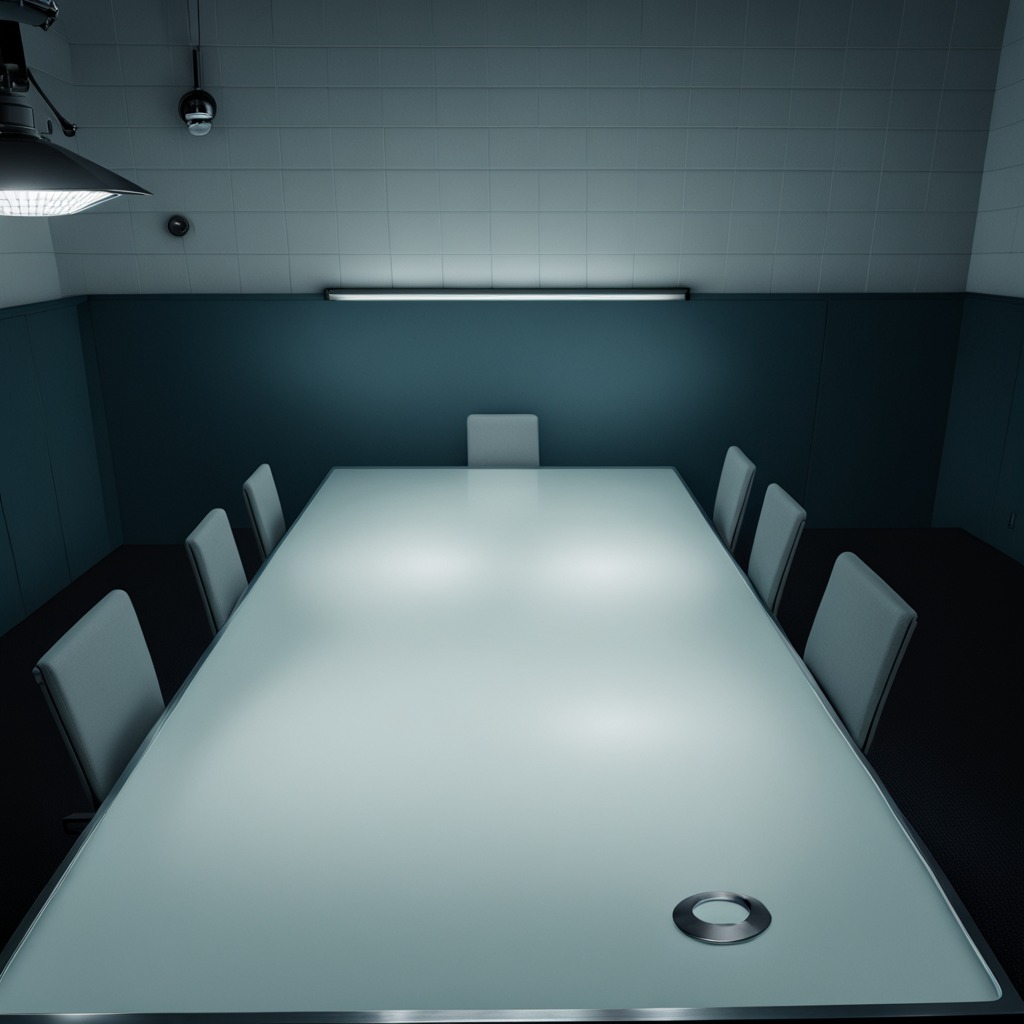
A flat metal washer lying on a clean empty table in a railway signal maintenance room lit by harsh overhead fluorescents photorealistic surface textures crisp shadows high dynamic range